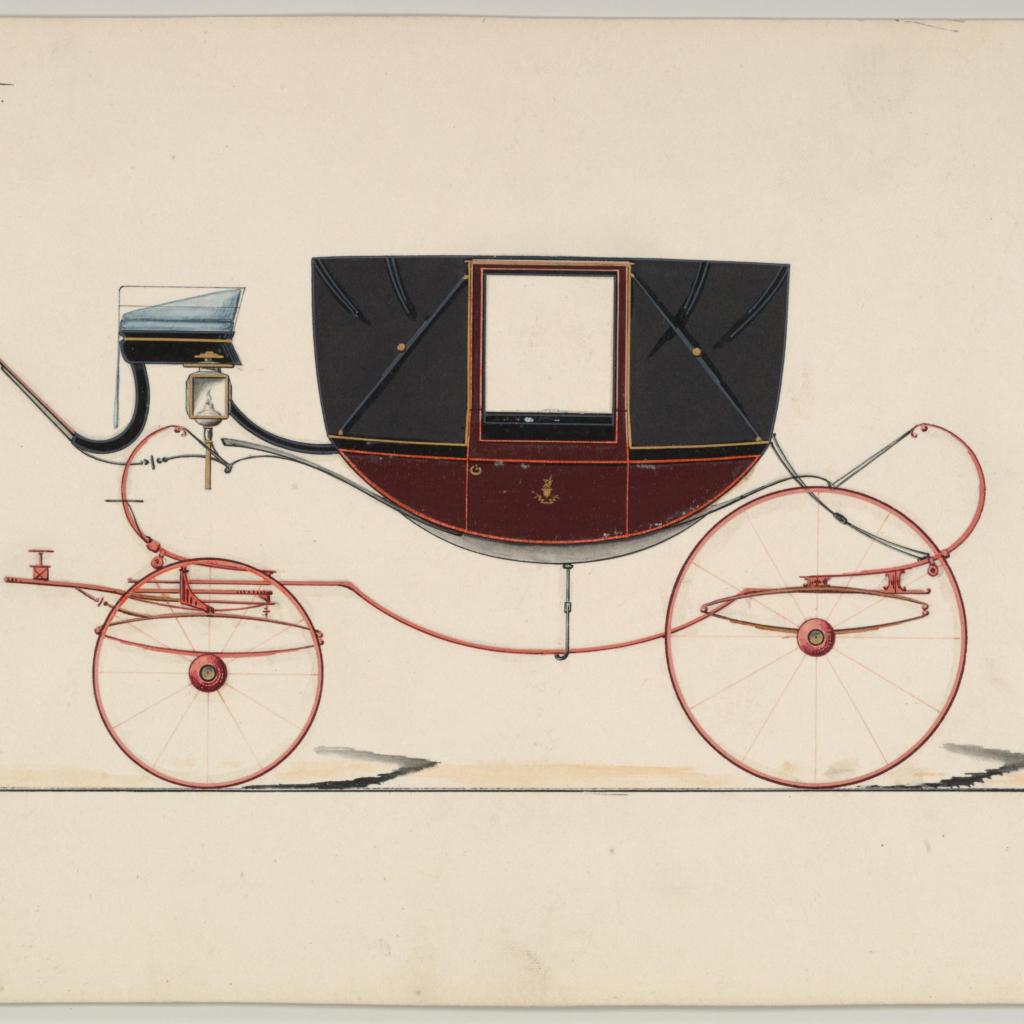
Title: Design for Landau, no. 858
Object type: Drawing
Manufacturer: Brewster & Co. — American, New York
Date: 1850–70
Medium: Pen and black ink, watercolor and gouache with gum arabic and metallic ink
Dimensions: sheet: 6 5/8 x 9 1/2 in. (16.8 x 24.1 cm)
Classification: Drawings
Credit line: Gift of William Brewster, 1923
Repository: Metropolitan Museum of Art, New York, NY